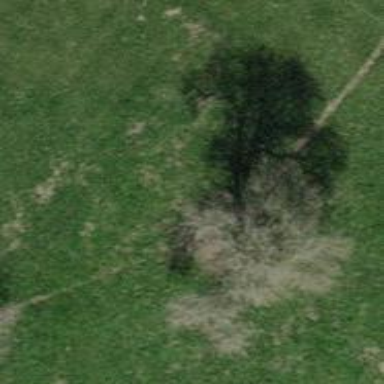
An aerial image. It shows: Agricultural area with deciduous broadleaved trees.